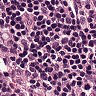
Metastatic tissue present: yes